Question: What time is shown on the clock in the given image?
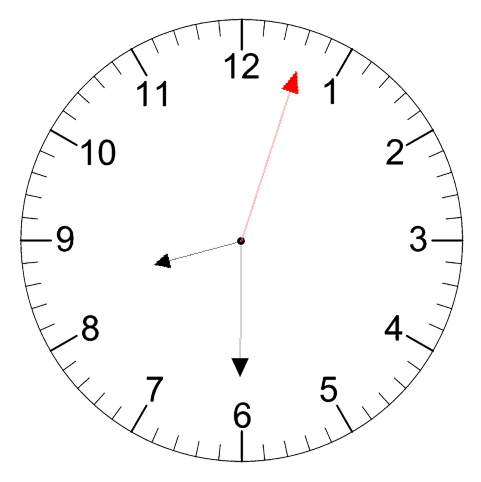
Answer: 08:30:03